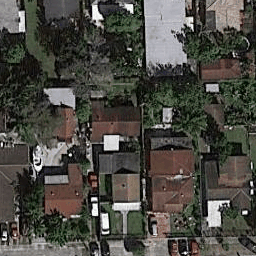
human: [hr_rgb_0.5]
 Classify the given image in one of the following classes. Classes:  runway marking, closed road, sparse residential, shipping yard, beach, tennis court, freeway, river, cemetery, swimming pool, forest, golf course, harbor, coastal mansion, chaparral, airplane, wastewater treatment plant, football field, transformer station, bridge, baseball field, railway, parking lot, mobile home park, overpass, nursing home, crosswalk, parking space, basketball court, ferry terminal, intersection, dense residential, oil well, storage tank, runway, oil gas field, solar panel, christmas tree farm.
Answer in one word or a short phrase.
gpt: dense residential